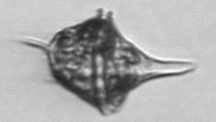
Label: Amylax